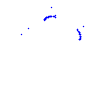
Particle: proton